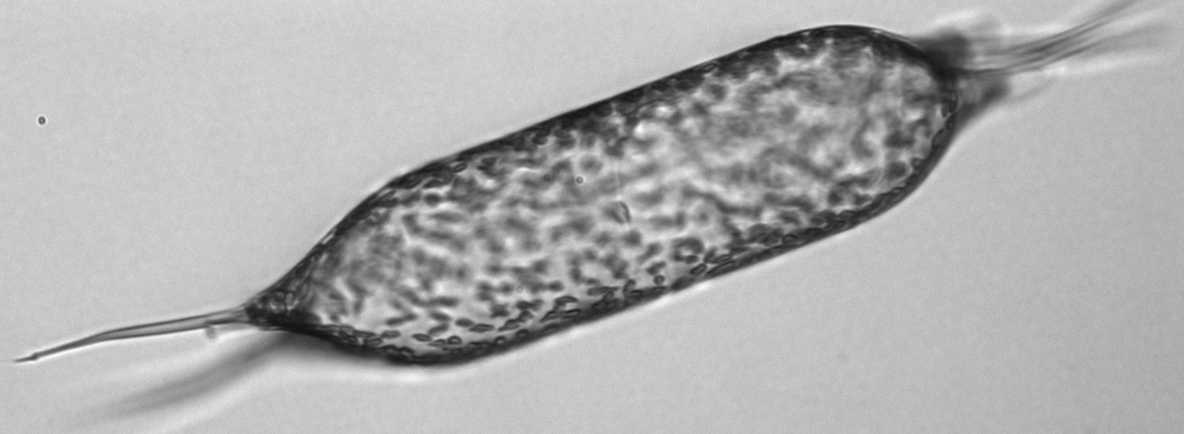
Label: Odontella